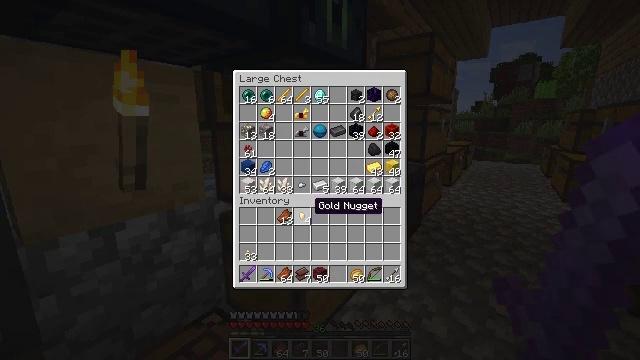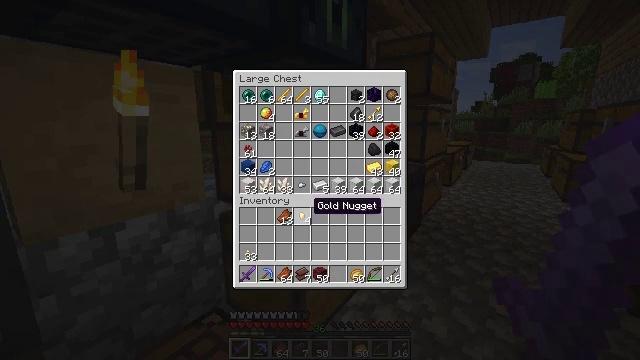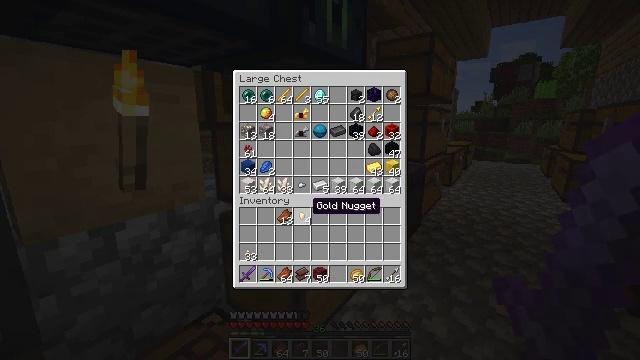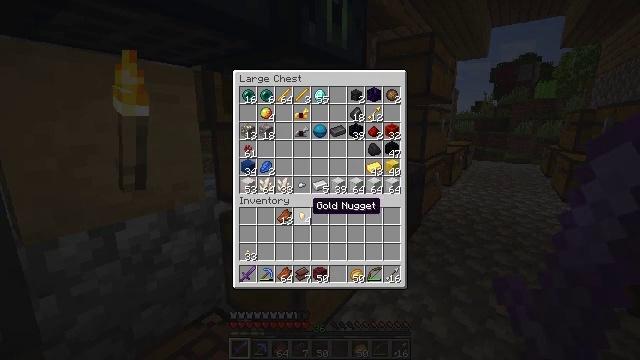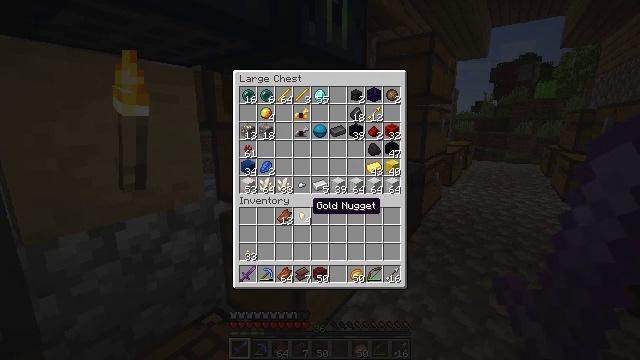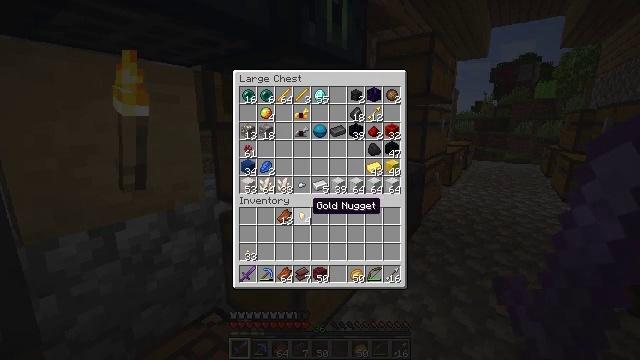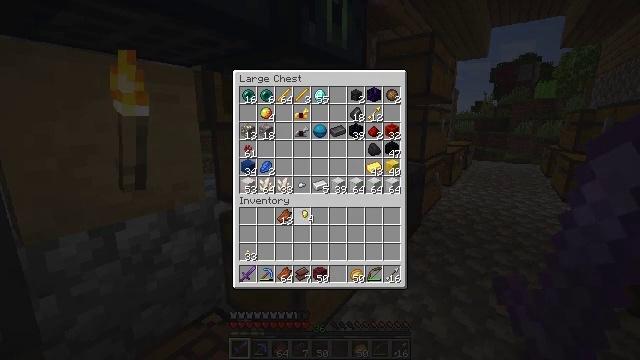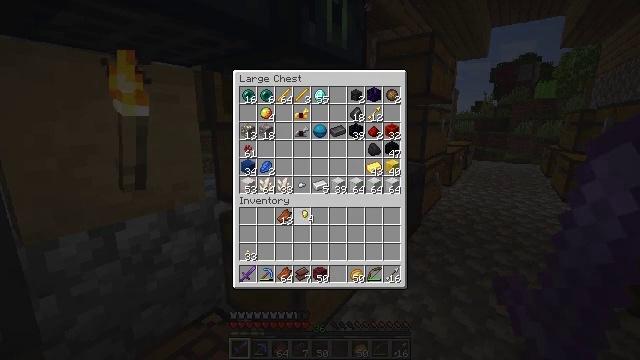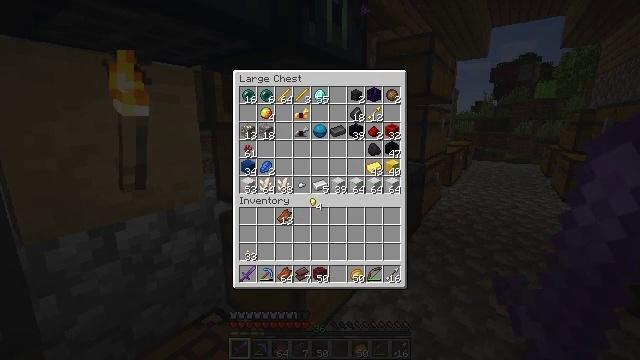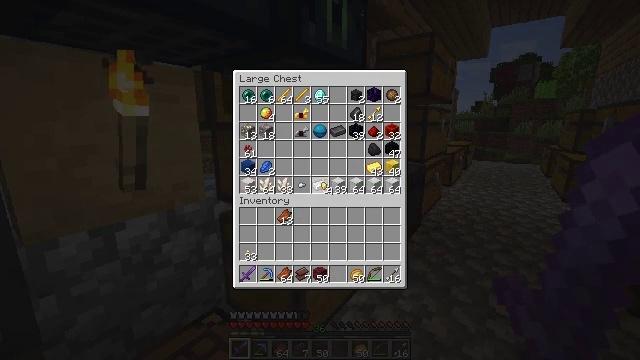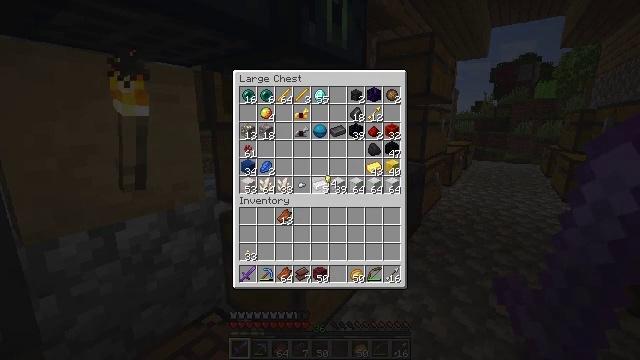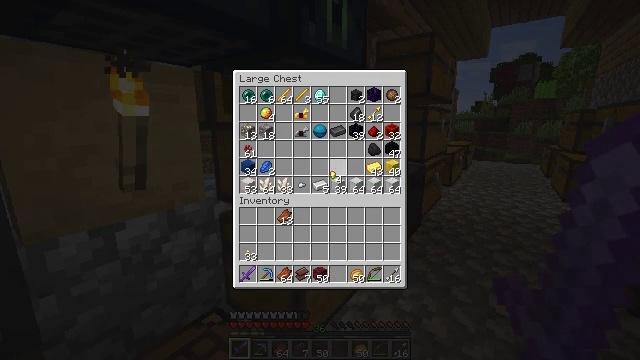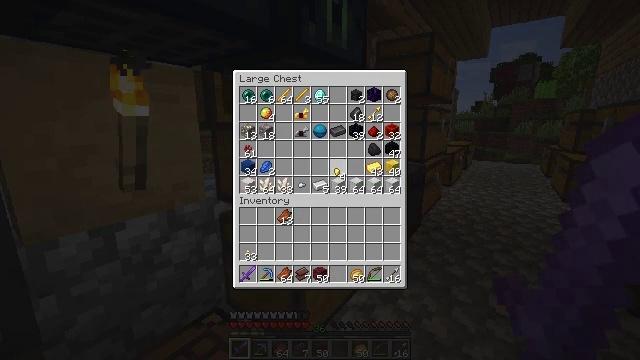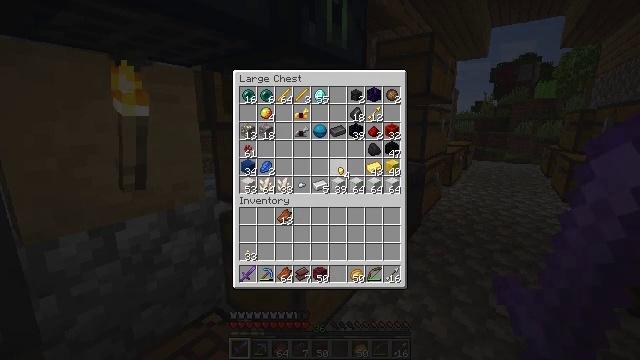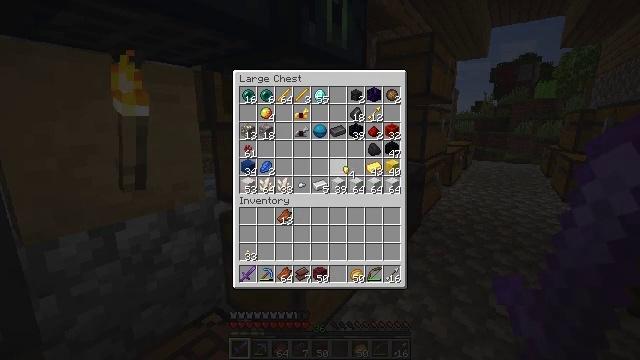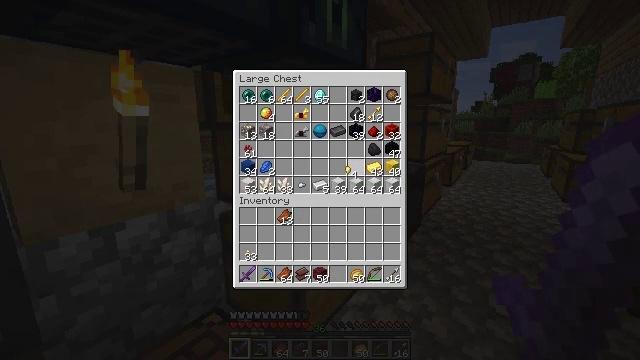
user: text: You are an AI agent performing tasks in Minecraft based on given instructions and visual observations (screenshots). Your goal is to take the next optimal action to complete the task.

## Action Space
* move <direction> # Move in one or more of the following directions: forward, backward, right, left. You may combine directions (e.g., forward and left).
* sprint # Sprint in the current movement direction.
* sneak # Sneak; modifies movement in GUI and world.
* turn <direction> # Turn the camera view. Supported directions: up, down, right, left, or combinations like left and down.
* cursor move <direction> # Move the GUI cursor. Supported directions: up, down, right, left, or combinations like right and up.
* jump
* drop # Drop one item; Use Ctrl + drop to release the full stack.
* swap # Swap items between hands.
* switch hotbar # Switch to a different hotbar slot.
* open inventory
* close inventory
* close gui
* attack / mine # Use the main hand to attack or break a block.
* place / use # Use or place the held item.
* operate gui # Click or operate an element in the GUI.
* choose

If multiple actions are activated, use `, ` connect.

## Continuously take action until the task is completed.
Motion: motion action
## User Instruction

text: Convert a diamond helmet into a netherite helmet using a smithing table.
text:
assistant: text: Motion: no_op
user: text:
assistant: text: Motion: no_op
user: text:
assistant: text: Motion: no_op
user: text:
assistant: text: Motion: no_op
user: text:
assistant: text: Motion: no_op
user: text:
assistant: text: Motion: operate gui
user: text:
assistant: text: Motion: operate gui
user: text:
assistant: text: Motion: cursor move right and up
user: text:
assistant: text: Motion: cursor move right and up
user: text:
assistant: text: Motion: no_op
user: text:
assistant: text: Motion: no_op
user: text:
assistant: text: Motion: no_op
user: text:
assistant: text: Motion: no_op
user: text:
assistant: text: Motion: no_op
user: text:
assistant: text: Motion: no_op
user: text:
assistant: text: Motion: no_op
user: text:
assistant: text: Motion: operate gui
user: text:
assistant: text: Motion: operate gui
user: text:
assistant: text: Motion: no_op
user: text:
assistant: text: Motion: no_op
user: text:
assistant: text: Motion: no_op
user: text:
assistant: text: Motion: no_op
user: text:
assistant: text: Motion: no_op
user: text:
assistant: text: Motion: no_op
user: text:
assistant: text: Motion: no_op
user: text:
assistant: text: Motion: no_op
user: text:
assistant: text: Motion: no_op
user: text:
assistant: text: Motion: no_op
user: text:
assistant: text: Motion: no_op
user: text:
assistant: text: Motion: no_op